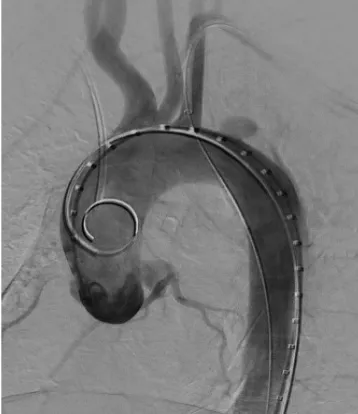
A: Angiogram of thoracic aorta, showing bovine trunk and focal aneurysm distal to LSA.
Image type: radiology (x_ray)